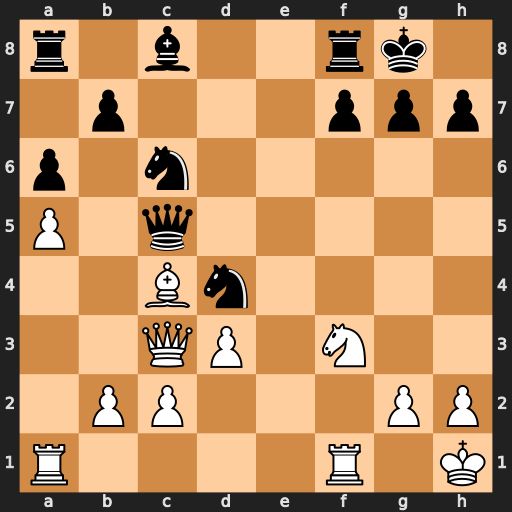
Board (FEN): r1b2rk1/1p3ppp/p1n5/P1q5/2Bn4/2QP1N2/1PP3PP/R4R1K
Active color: w
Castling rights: -
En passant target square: -
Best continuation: Bxf7+ Rxf7 Qxc5